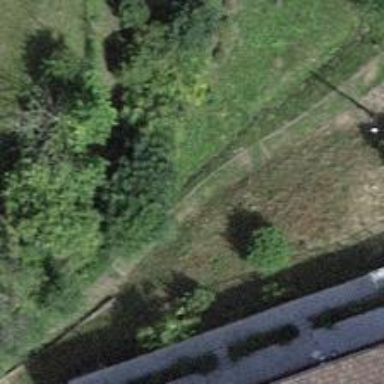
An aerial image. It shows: Unpaved path with excellent trail visibility.